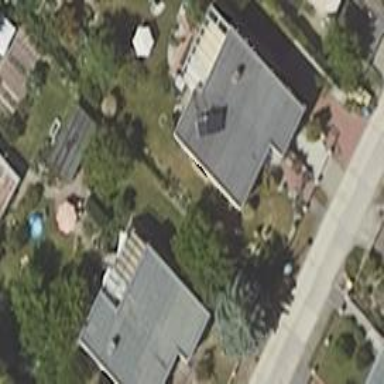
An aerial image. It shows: Simple and straightforward house.